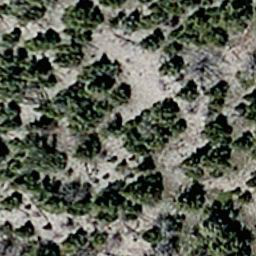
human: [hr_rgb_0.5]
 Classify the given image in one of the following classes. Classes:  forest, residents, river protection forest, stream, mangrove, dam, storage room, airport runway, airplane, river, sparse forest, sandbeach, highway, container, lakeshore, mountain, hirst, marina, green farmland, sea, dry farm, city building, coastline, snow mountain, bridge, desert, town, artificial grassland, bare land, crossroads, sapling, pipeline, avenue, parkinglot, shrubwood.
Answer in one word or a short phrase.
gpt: sparse forest